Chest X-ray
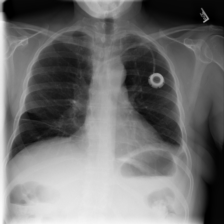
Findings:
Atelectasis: positive
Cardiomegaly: negative
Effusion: negative
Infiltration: negative
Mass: negative
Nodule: negative
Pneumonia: negative
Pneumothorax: negative
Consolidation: negative
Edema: negative
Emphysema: negative
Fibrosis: negative
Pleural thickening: negative
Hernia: negative